Field crop: maize
Growth stage: 2
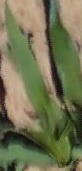
Species: maize